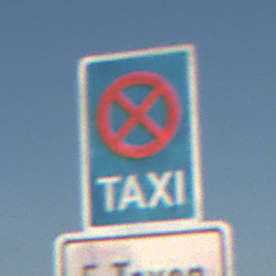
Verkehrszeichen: Taxenstand
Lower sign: FahrzeugeVerbaleAngabe2
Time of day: MorningAfternoon
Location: Outdoor (Nature)
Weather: Clear
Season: Winter
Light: Natural